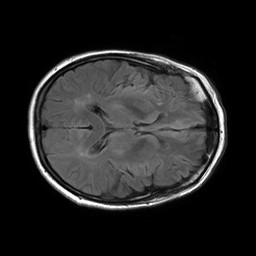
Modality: FLAIR
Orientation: axial
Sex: female
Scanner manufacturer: philips
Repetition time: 11 s
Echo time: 0.125 s